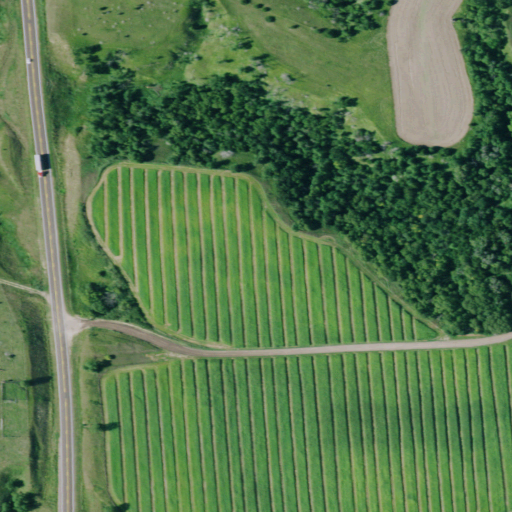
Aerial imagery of mountain in Nebraska named Divide Hill containing cultivated crops, grassland, deciduous forest, low intensity development, and open development